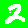
Digit: 2